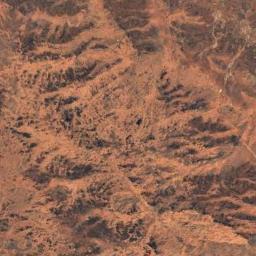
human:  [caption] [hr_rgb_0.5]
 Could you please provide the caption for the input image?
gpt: It is a large piece of yellow desert with many sand dunes .

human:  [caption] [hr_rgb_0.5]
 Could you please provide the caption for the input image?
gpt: The desert has orange sand and some mountains and the desert terrain is rugged .

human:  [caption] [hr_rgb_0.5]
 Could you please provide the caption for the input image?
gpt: The desert is on the hill full of yellow sand .

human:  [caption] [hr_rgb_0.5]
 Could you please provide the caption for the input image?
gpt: There are many lines in the desert .

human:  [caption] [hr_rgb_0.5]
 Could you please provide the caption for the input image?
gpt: A desert covered with black rocks and brown dirt .